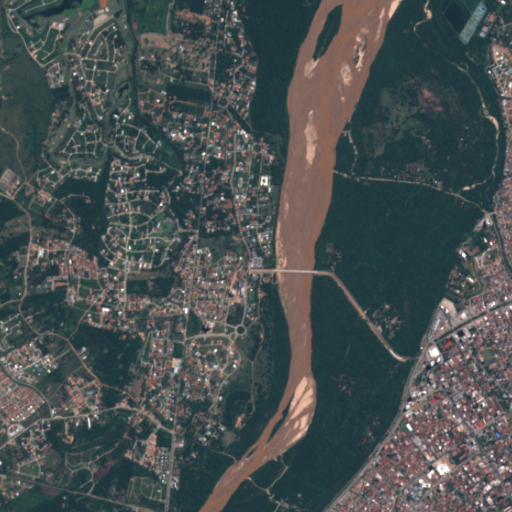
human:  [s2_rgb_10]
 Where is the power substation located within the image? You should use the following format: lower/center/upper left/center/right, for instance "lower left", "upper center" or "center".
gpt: The power substation is located in the upper left of the image.
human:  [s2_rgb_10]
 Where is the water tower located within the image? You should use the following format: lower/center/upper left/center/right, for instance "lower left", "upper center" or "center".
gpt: The water tower is located in the center of the image.
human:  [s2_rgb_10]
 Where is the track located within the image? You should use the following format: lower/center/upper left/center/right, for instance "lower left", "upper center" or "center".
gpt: There is no track in the image.